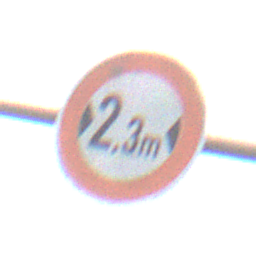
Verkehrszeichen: TatsaechlicheBreite2Komma3
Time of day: Midday
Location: Outdoor (Suburban)
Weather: Overcast
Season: NotSpecified
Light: Natural